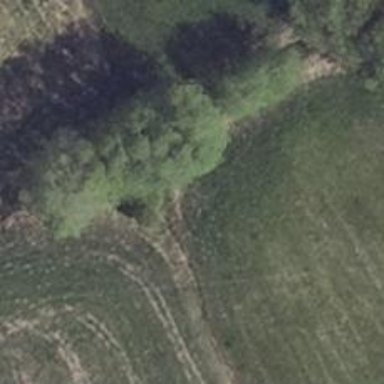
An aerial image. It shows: Landmark tree with broadleaved deciduous leaves.